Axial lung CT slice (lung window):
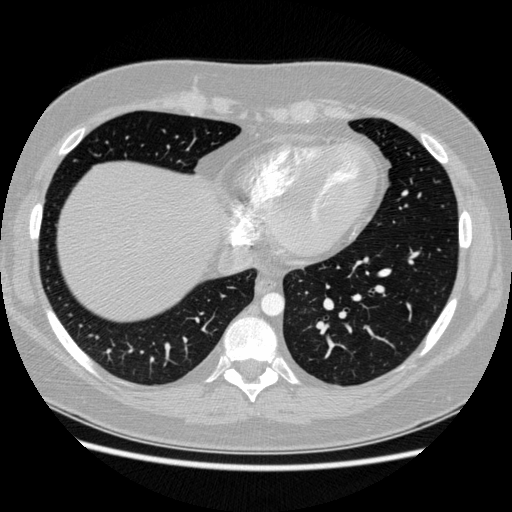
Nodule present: no